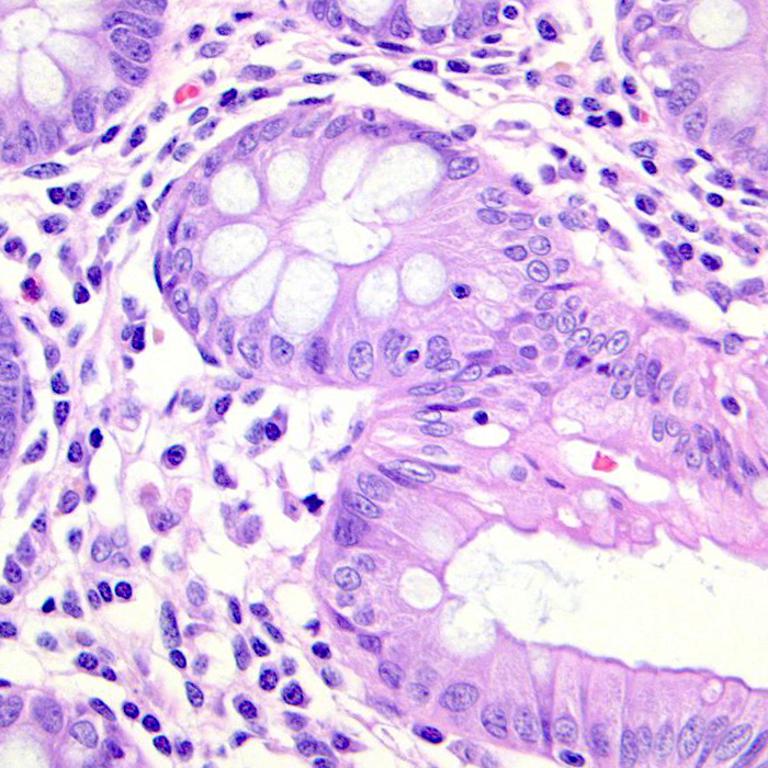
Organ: colon
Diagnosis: benign